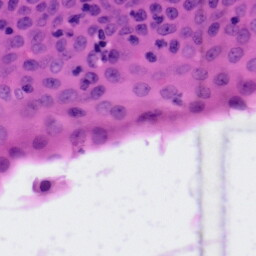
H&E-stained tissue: Tonsil